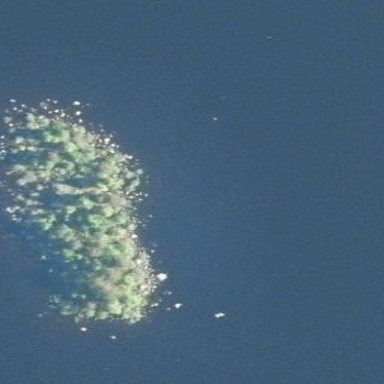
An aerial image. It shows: Islet.